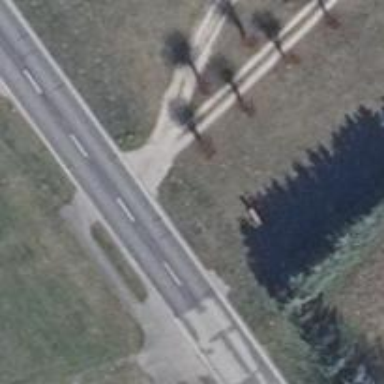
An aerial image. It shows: Service road with grade1 tracktype.